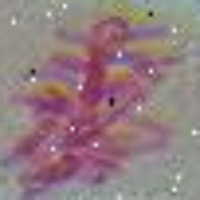
Label: metaphase